Question: I have created a sandboxed version of my Mac App. Now I've sent it out to testers. One tester though didn't have his UDID registered in the provisioning file that belonged to the app. Still, he was able to run the app.
Shouldn't that be impossible?
My signing is set to "Mac App Store" in Xcode 5.
My Code Sign for Release is set to "Mac Developer". I've haven't done anything in the dev portal, I've let Xcode handle all the certificates and prov. files.
When looking in the dev portal, I see that there isn't any provisioning profiles available under "Distribution". Do I need to make these manually?
For iOS I would've created a distribution provisioning profile for ad hoc distribution.
I also tried to create my own provisioning profiles and App ID's to no avail.
Should the 'GateKeeper' icon be visible under 'Entitlements'?

I don't want any other computer than the ones I've added to the devices in the provisioning file, being able to run the app.
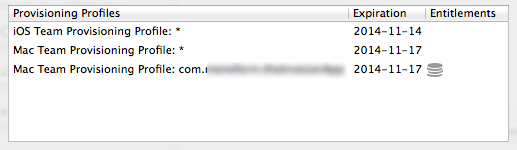
Answer: It seems that it is not possible having only devices in the device list being able to run the app.